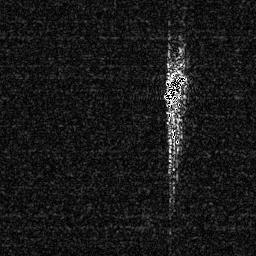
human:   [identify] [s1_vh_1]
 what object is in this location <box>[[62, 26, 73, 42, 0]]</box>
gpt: <ref>1 medium ship at the center</ref>